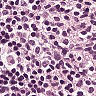
Metastatic tissue present: no